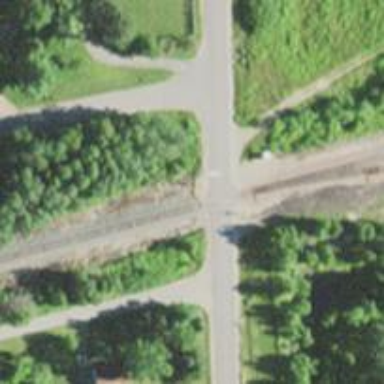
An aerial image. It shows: Railway level crossing.